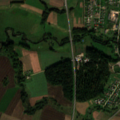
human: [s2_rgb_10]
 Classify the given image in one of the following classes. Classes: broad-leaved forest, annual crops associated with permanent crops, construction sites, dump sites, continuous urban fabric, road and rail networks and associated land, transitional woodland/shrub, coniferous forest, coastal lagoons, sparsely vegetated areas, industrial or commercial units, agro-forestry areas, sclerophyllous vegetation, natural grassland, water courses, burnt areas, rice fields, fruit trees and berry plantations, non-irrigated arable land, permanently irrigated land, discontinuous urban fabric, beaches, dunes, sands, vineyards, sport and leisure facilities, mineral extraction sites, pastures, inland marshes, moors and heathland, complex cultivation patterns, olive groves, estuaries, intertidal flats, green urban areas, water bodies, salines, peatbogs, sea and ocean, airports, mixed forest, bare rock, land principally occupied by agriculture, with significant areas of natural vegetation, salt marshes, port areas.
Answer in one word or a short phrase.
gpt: discontinuous urban fabric, non-irrigated arable land, pastures, complex cultivation patterns, land principally occupied by agriculture, with significant areas of natural vegetation